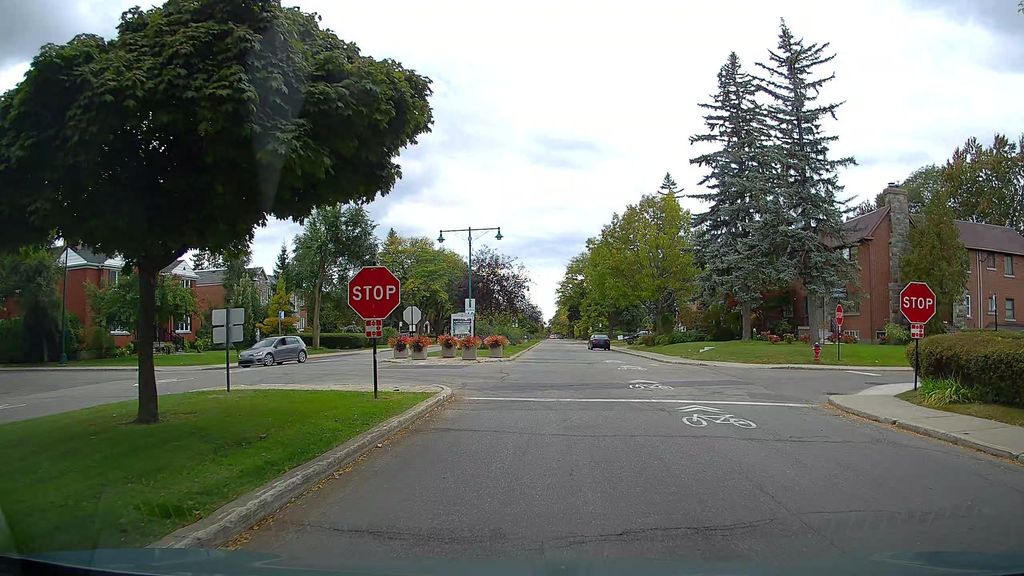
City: montreal